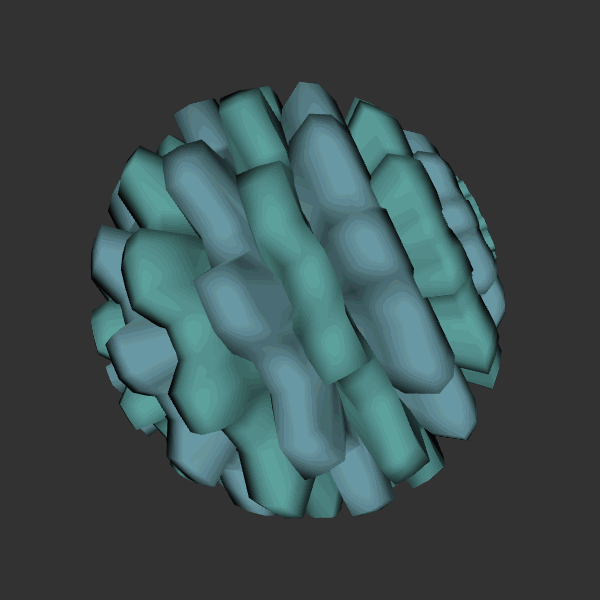
Background: dark